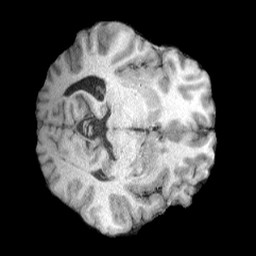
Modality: T1w
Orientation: axial
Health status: healthy